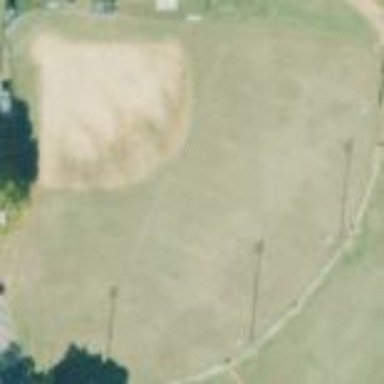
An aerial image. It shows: Baseball pitch for leisure land.